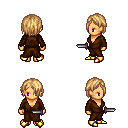
a pixel art fantasy rpg character, female body template, human, tanned skin, brown robe, red pants, light blonde bangs hairstyle, gold boots, dagger, four views (front, back, left, right), 2x2 character sprite sheet, small pixel art, hard edges, no anti-aliasing